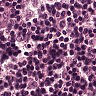
Metastatic tissue present: no